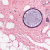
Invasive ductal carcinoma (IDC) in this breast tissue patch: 0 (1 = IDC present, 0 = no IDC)